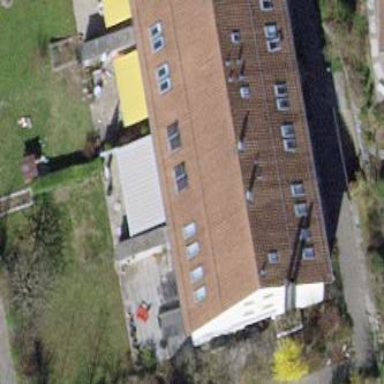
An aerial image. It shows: Building with tiled roof.